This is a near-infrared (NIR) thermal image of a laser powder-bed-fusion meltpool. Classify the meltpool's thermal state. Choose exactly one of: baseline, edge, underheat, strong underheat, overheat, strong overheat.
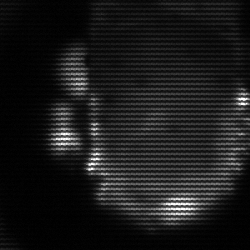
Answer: baseline